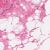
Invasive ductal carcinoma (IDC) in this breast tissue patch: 0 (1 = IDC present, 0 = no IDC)